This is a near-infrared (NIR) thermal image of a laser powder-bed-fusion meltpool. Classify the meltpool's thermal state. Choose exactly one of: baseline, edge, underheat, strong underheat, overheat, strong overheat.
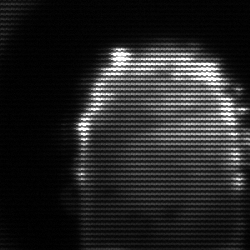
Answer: baseline